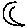
Label: moon